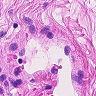
Metastatic tissue present: no